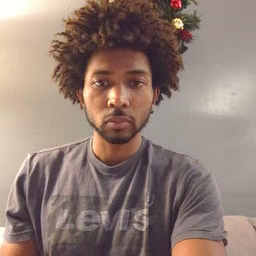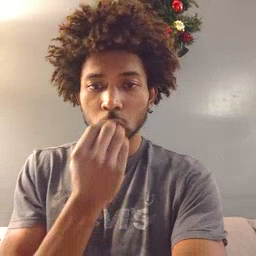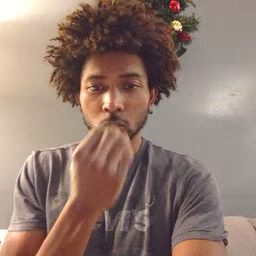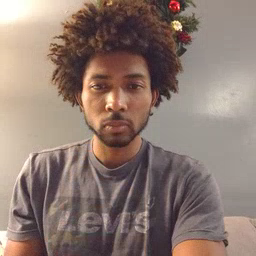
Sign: food